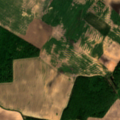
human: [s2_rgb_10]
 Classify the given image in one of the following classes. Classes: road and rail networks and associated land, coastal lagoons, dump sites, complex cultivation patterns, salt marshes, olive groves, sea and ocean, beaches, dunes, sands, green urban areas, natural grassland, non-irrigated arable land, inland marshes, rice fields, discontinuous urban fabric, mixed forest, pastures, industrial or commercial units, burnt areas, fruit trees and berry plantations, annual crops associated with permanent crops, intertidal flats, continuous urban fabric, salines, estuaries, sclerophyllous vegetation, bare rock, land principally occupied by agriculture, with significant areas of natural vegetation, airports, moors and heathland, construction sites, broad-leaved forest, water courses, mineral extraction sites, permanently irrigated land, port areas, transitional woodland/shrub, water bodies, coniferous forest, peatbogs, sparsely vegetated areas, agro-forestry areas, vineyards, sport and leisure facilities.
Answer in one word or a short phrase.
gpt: non-irrigated arable land, broad-leaved forest